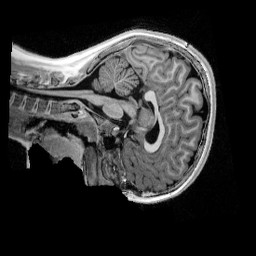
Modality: UNIT1_denoised
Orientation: sagittal
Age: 9
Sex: female
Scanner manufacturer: siemens
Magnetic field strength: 3 T
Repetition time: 4 s
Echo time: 0.00303 s